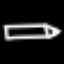
Label: pencil